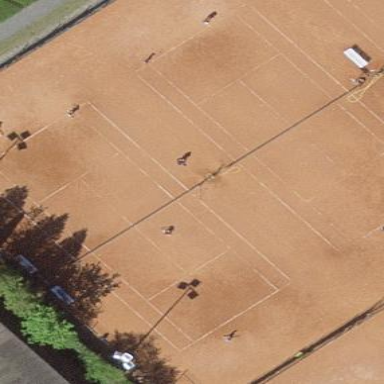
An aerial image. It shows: Tennis court on the leisure land pitch.